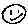
Label: smiley face